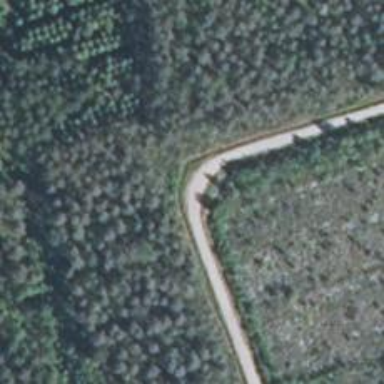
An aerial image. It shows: Unclassified road.